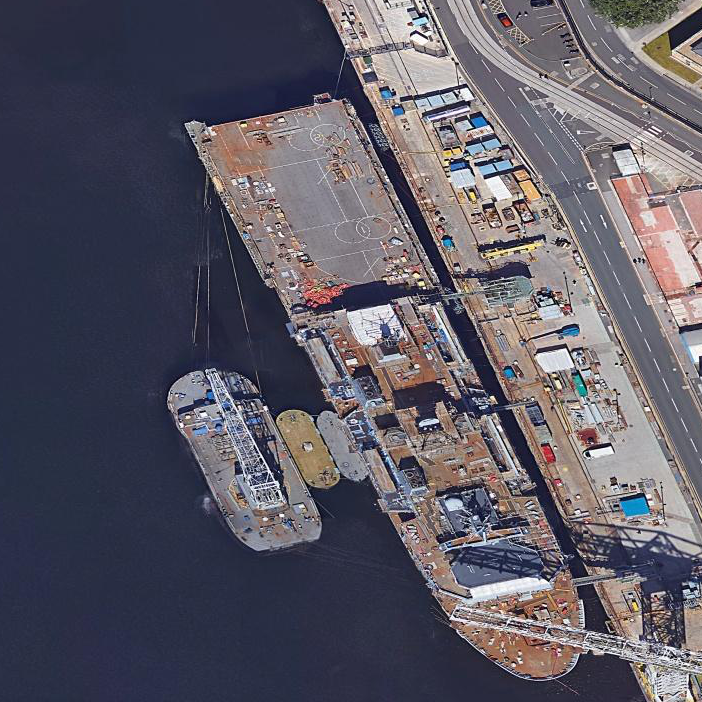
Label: combat